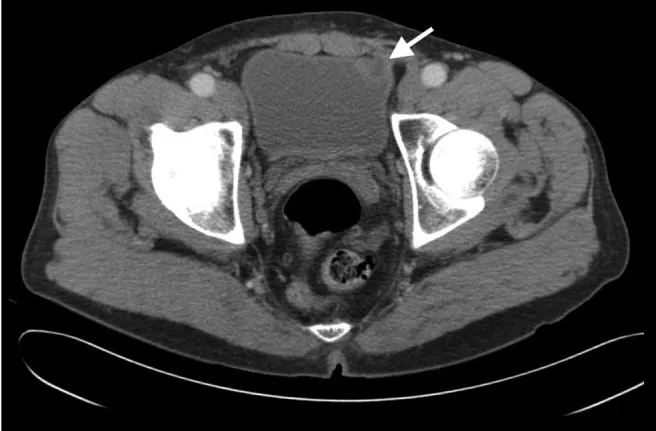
CT of the abdomen with evidence of abnormality at left anterior bladder wall indicated by white arrow.
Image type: radiology (ct)